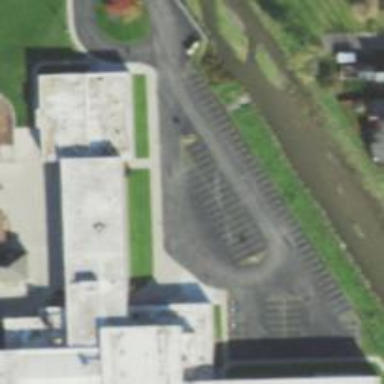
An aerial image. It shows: School building.